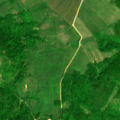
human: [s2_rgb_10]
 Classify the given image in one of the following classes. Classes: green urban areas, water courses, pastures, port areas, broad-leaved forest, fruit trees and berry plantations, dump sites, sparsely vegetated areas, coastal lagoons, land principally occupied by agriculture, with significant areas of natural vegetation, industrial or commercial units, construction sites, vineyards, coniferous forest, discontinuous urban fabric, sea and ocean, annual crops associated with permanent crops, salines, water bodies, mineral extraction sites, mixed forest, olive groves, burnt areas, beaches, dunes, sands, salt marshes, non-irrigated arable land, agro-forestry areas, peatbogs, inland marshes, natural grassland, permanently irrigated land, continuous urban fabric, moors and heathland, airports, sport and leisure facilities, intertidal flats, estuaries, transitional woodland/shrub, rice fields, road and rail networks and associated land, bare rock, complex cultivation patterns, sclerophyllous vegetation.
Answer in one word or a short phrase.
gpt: non-irrigated arable land, broad-leaved forest, transitional woodland/shrub